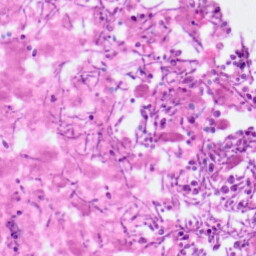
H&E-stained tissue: Pancreatic